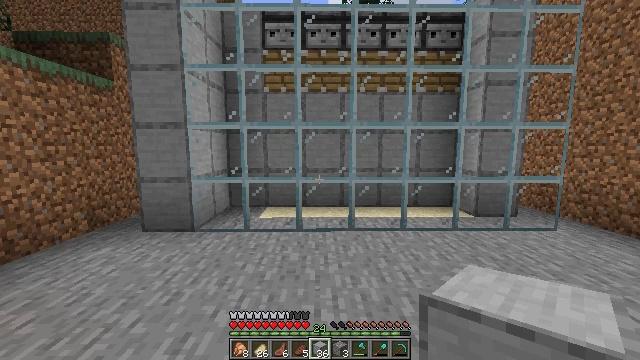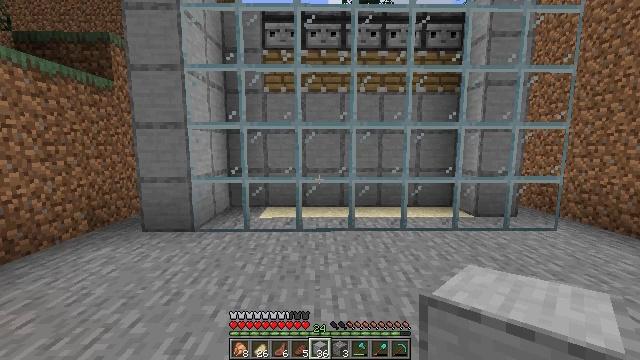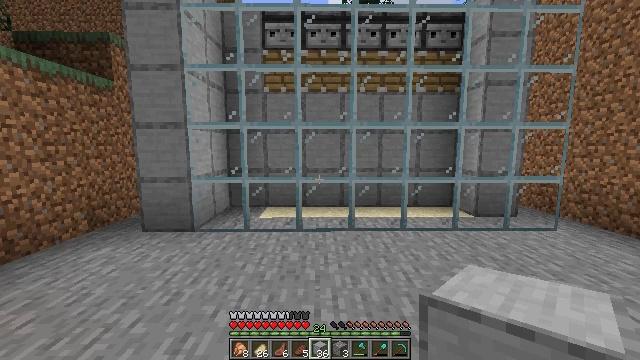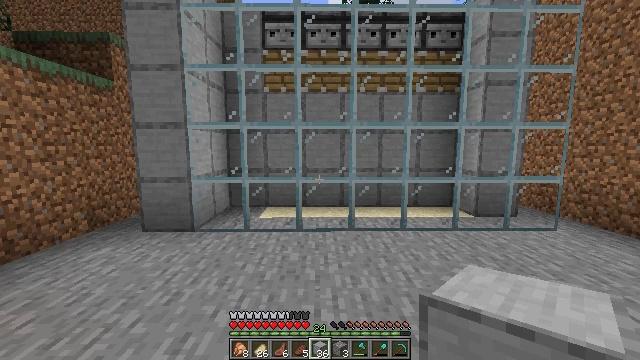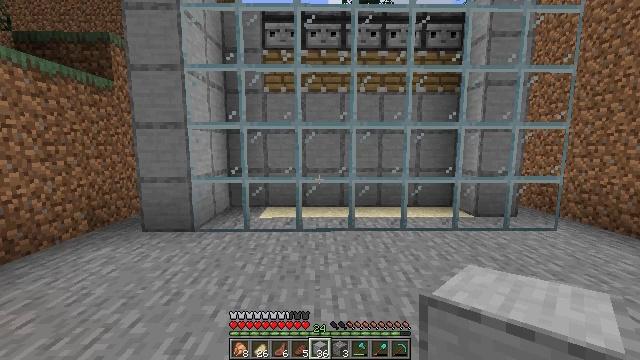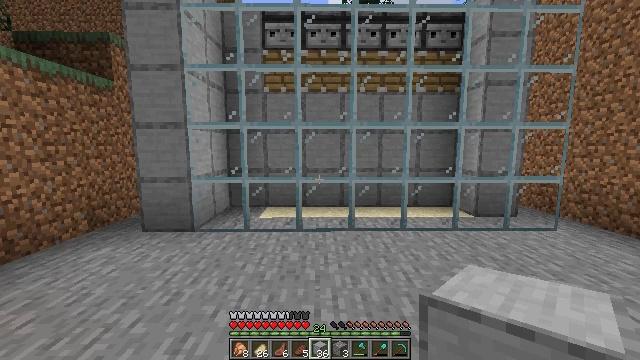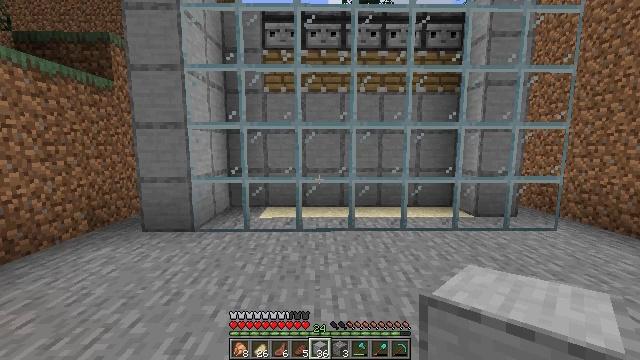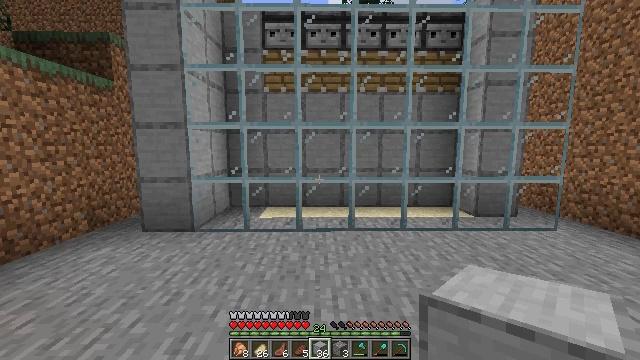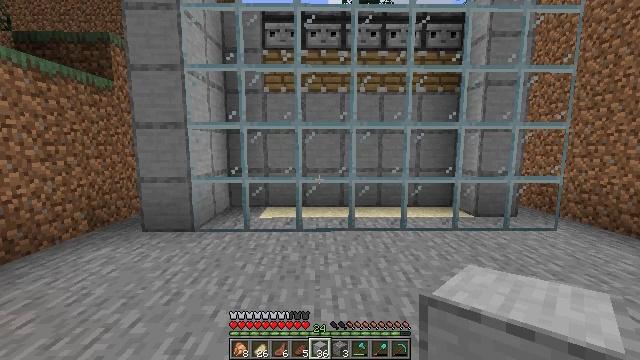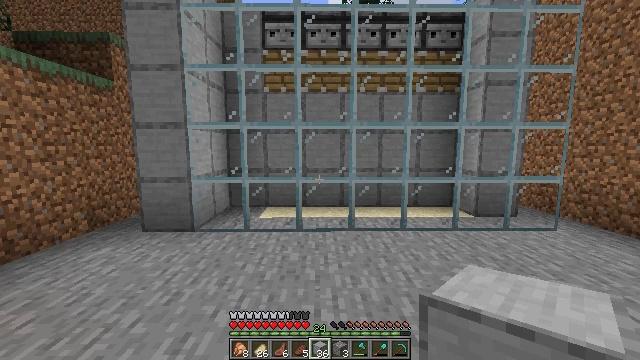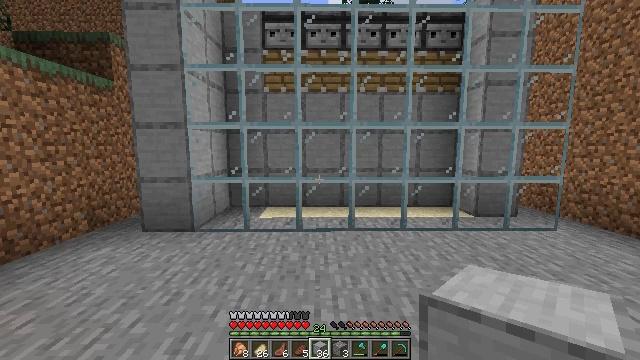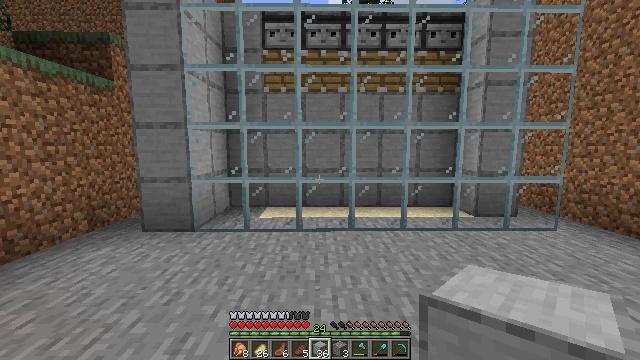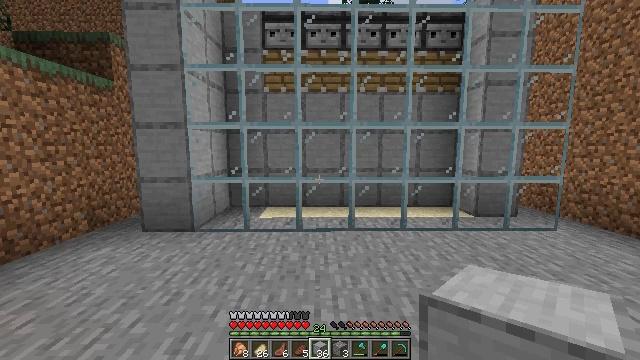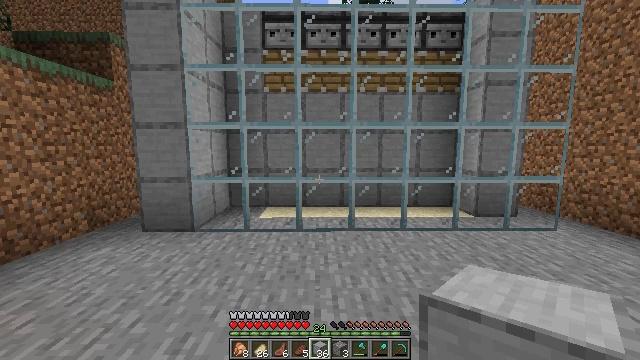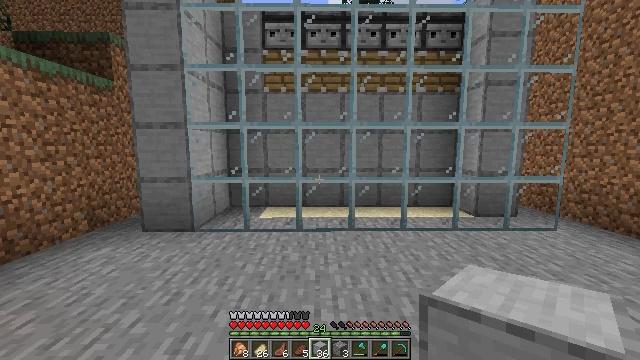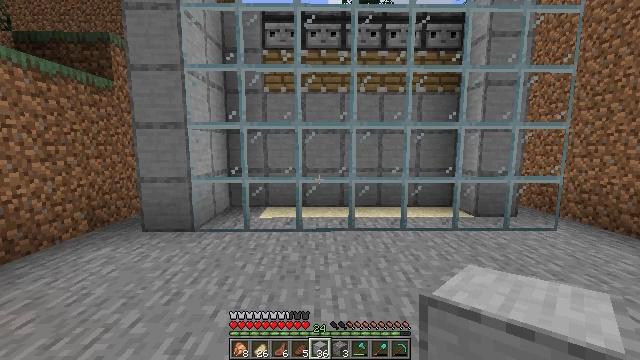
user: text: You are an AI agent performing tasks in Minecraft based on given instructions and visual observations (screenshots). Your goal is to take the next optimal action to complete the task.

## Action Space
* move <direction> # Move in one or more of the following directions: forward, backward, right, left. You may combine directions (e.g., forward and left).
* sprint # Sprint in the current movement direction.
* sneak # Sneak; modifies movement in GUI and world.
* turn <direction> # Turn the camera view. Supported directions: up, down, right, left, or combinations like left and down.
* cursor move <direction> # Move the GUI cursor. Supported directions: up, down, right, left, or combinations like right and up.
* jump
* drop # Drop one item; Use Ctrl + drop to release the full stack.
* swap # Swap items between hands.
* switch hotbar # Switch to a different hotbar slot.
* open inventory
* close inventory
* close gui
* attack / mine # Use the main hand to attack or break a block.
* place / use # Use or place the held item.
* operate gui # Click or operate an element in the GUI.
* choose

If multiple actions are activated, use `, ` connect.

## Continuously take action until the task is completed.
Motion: motion action
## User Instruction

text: Dig and collect smooth stone.
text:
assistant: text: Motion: no_op
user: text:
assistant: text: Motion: no_op
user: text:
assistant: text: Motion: no_op
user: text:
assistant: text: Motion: no_op
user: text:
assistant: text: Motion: no_op
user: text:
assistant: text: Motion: no_op
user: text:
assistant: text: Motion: no_op
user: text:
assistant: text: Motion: no_op
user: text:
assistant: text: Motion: no_op
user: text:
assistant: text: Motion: no_op
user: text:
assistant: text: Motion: no_op
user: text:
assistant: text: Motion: no_op
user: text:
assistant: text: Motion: no_op
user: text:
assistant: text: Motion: no_op
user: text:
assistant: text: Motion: no_op
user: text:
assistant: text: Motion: no_op
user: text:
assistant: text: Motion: no_op
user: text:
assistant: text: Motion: no_op
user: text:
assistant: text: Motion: no_op
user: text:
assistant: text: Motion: no_op
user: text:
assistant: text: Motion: no_op
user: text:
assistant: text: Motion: no_op
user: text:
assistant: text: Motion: no_op
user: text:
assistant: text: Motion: no_op
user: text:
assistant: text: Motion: no_op
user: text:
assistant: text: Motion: no_op
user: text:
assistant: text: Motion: no_op
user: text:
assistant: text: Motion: no_op
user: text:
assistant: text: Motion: no_op
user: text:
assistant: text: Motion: no_op